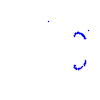
Particle: kaon